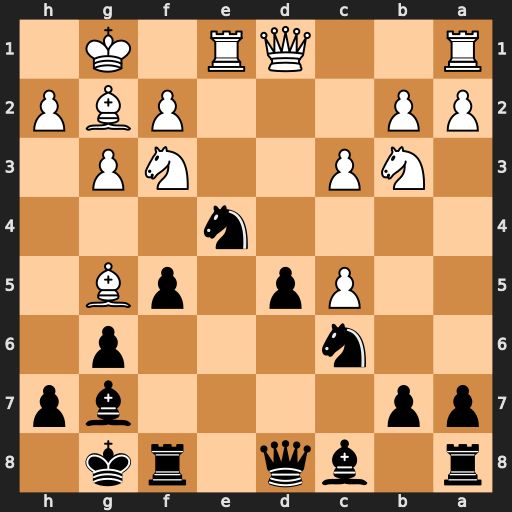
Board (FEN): r1bq1rk1/pp4bp/2n3p1/2Pp1pB1/4n3/1NP2NP1/PP3PBP/R2QR1K1
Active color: b
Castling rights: -
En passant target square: -
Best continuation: Nxg5 Nxg5 Qxg5 Qxd5+ Kh8